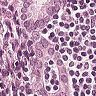
Metastatic tissue present: yes